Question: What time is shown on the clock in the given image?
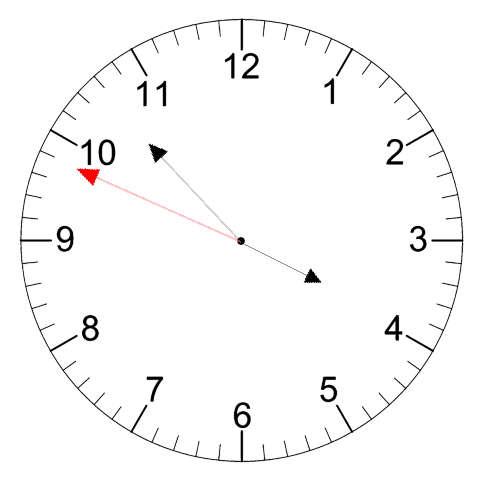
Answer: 03:52:49